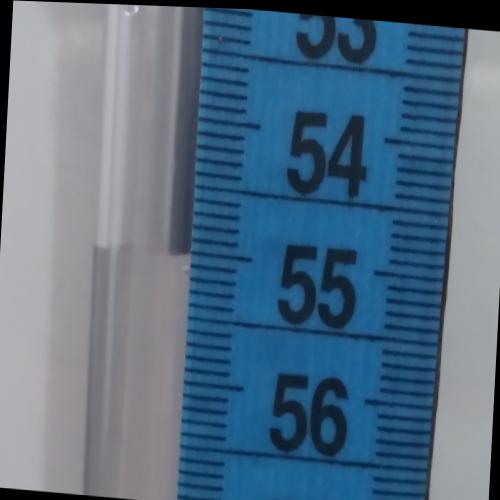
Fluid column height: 55.0 cm